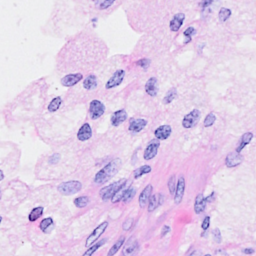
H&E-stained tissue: Breast